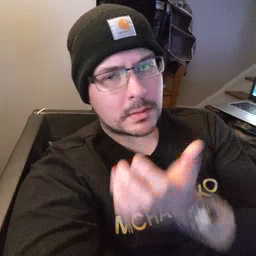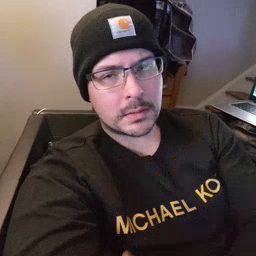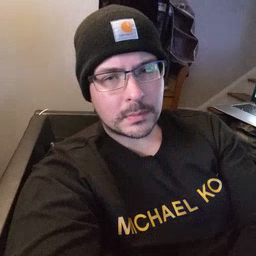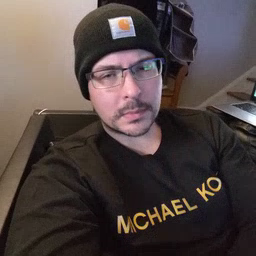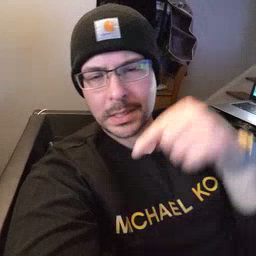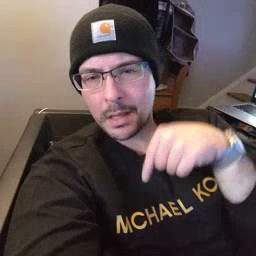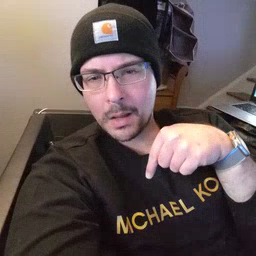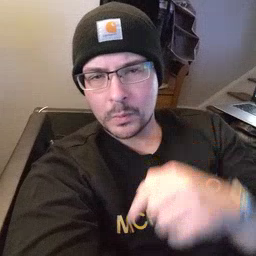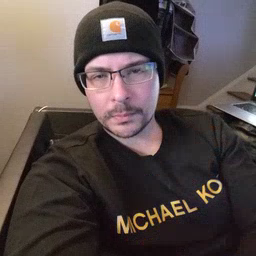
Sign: down